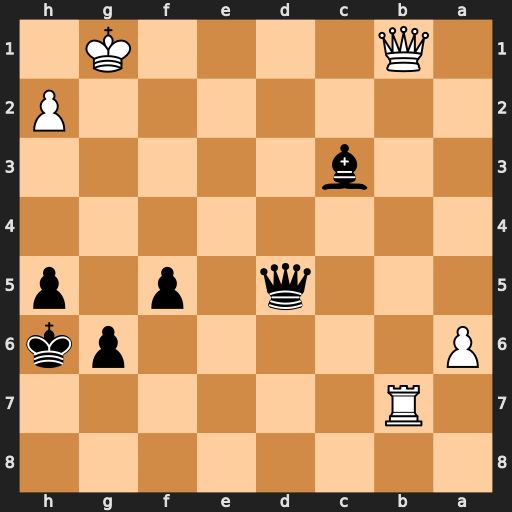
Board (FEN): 8/1R6/P5pk/3q1p1p/8/2b5/7P/1Q4K1
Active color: b
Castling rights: -
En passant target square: -
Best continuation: Bd4+ Kf1 Qf3+ Ke1 Bc3#